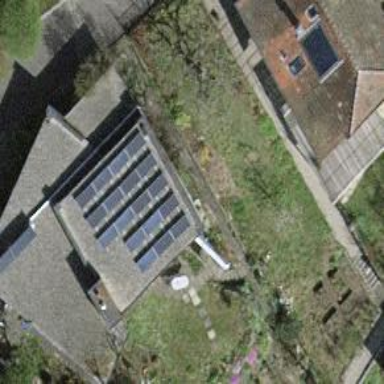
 consisting of solar photovoltaic panels."